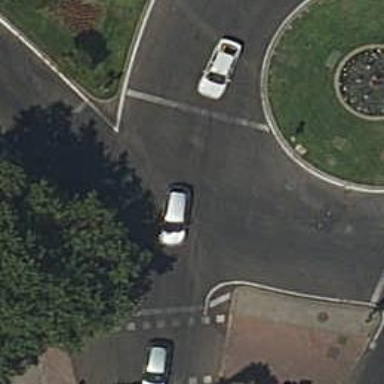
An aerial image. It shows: Road with traffic signals.